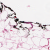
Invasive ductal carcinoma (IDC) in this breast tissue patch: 0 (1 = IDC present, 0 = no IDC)